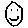
Label: smiley face